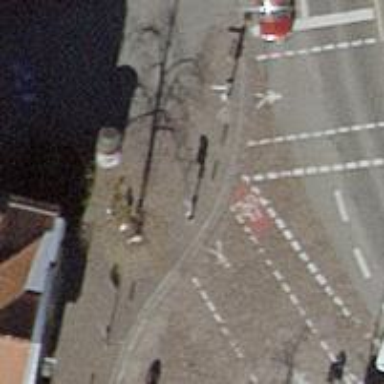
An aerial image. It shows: Path made of paving stones. Both the footway and cycleway surfaces are made of paving stones.